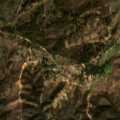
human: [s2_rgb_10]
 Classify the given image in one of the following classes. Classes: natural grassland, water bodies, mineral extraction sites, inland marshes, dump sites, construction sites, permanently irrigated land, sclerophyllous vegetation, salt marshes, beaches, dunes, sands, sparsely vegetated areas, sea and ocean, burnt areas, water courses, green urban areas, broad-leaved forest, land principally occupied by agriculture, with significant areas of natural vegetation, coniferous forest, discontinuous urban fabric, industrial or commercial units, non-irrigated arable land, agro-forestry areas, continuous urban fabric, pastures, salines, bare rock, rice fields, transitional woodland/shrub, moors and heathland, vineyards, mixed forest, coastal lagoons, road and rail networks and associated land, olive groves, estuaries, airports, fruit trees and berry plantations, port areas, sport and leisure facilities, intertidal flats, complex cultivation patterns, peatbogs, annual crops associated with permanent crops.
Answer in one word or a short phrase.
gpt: complex cultivation patterns, agro-forestry areas, broad-leaved forest, transitional woodland/shrub